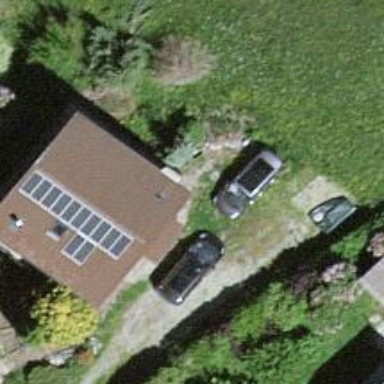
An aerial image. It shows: Simple house.